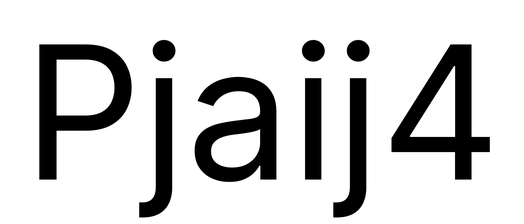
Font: Inter_Regular